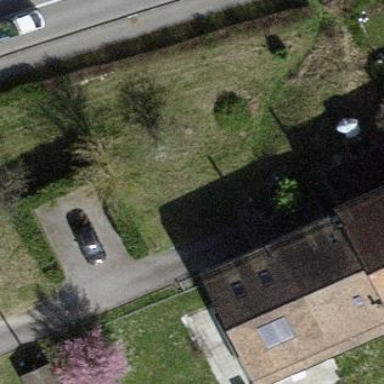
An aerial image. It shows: Simple house.